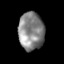
Tissue: skin
Cell type: Epithelial cells
Senescence score: 0.2472
Nuclear area (px): 947
Mean DAPI intensity: 134.396